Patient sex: F
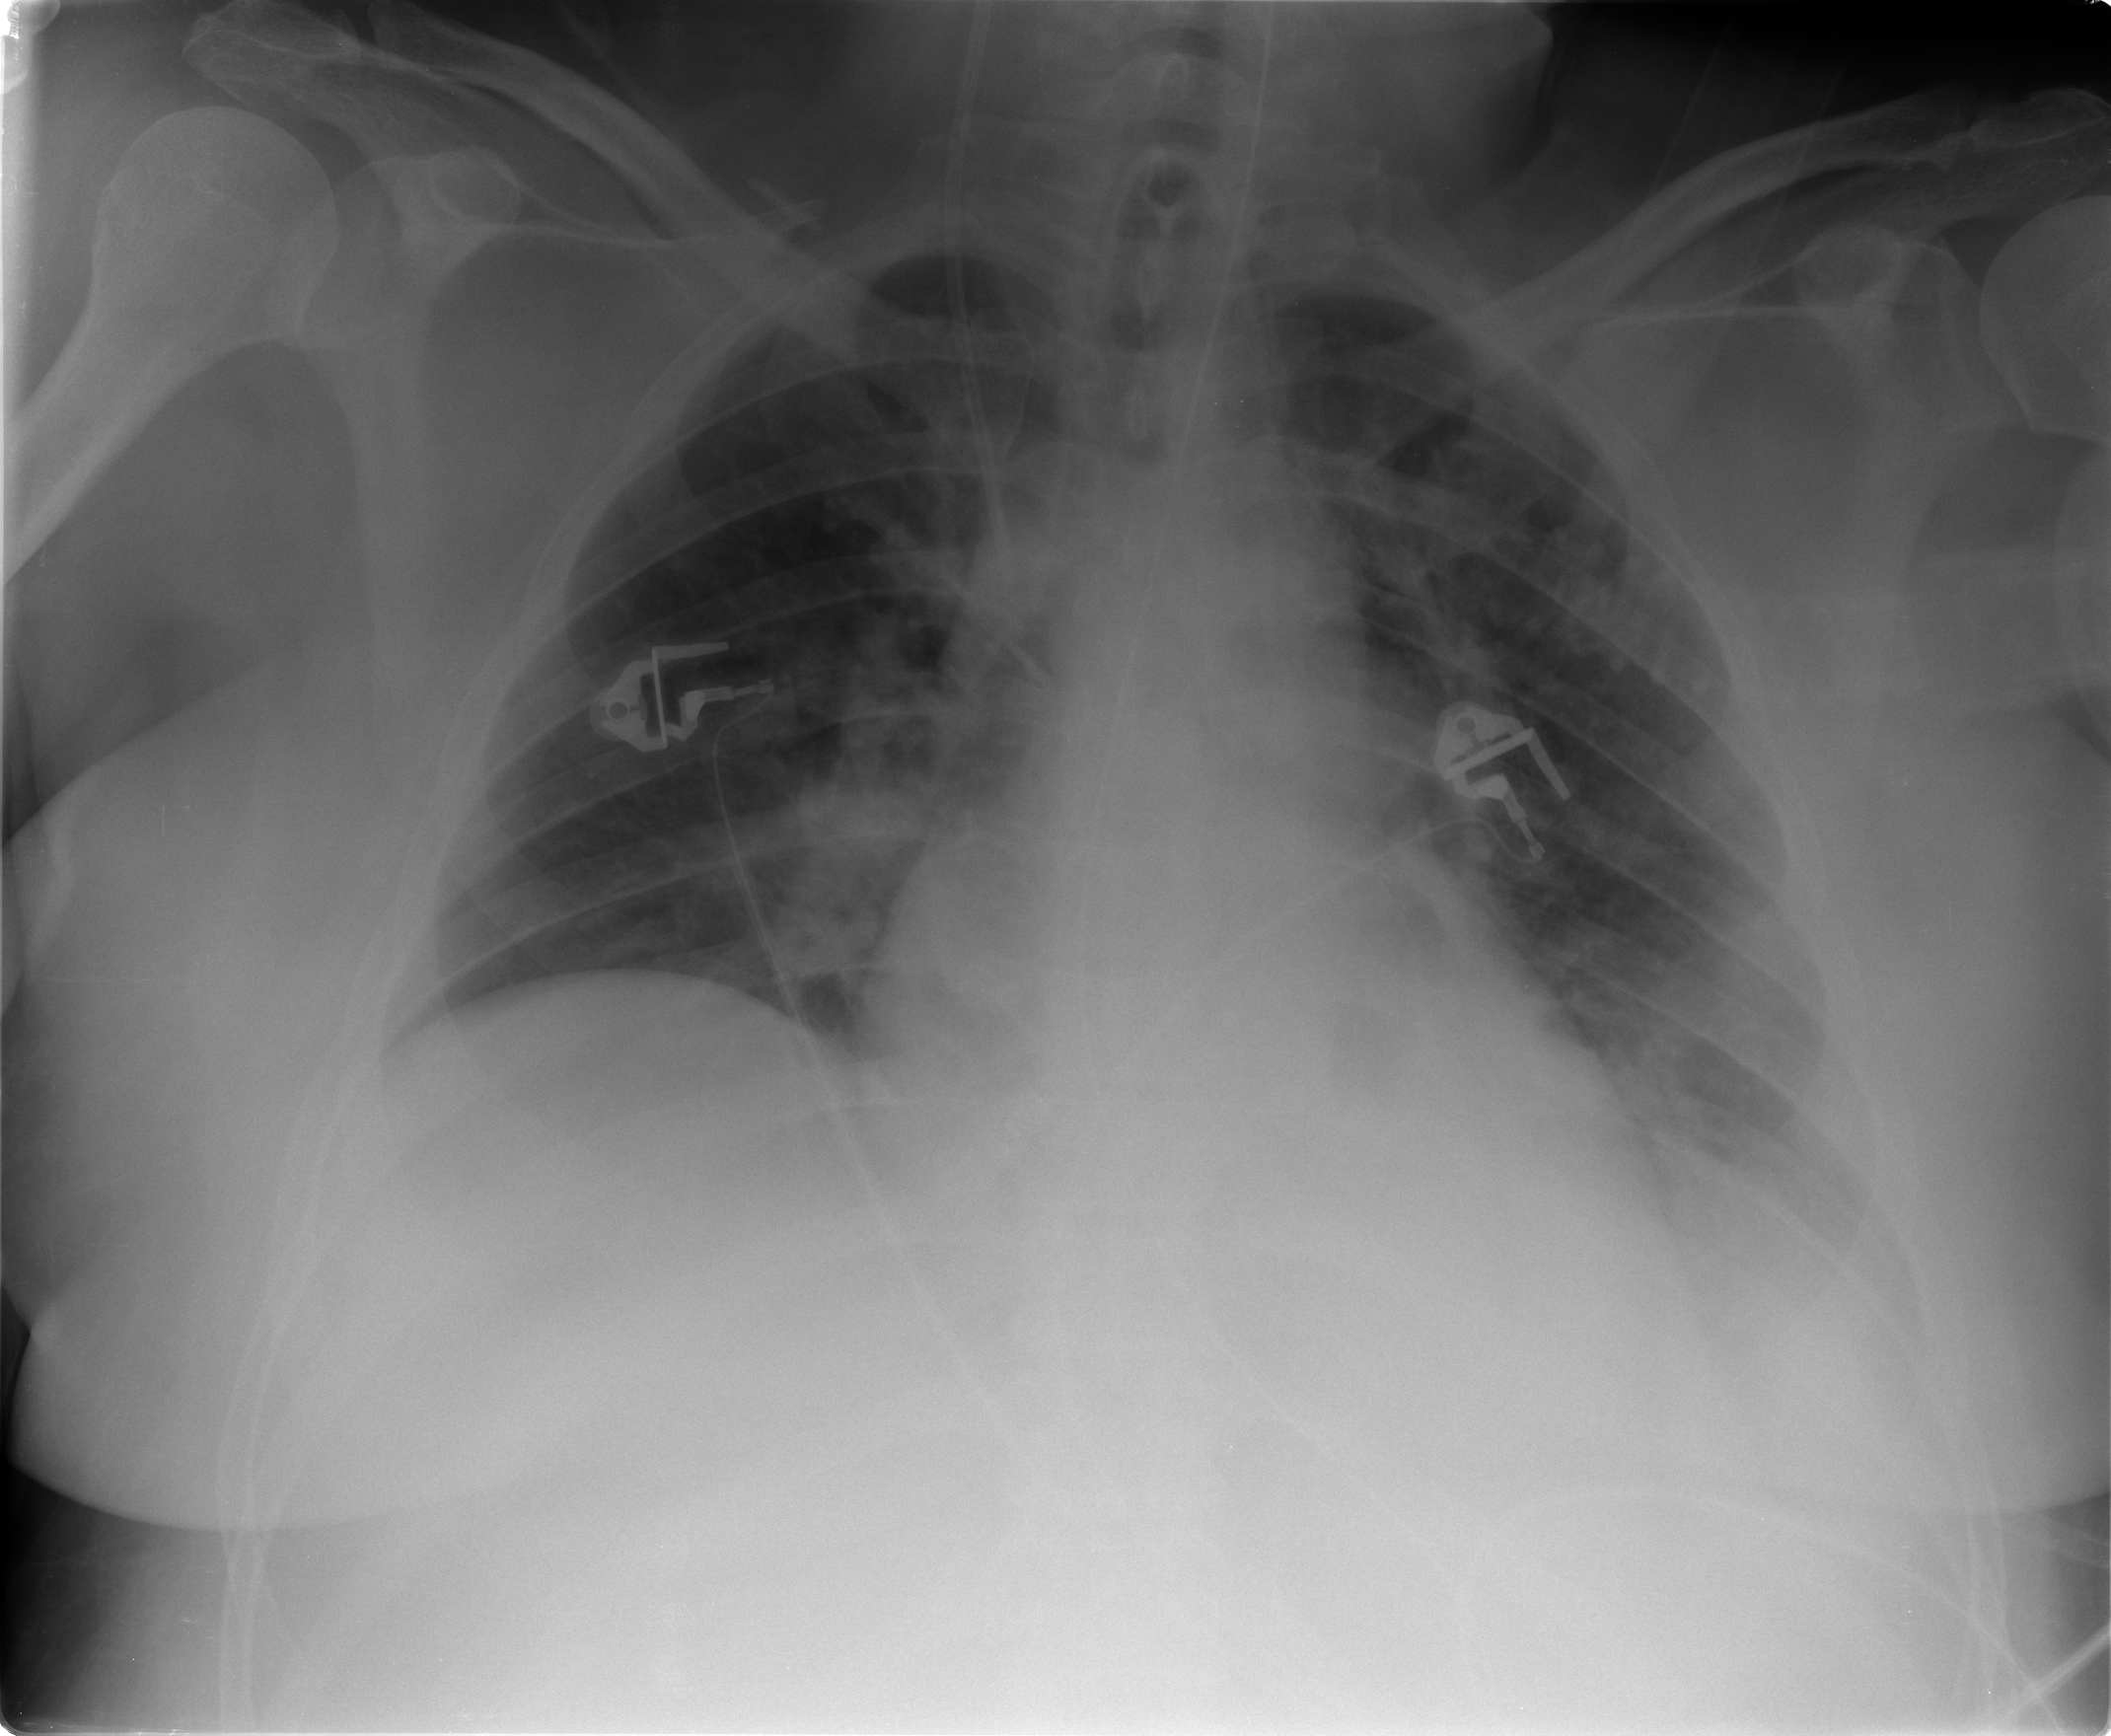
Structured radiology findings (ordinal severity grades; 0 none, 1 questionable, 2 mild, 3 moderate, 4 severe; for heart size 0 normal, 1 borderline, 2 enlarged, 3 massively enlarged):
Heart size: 1
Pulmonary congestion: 2
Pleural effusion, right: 0
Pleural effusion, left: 3
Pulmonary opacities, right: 2
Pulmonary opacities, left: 1
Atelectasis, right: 2
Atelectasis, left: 2